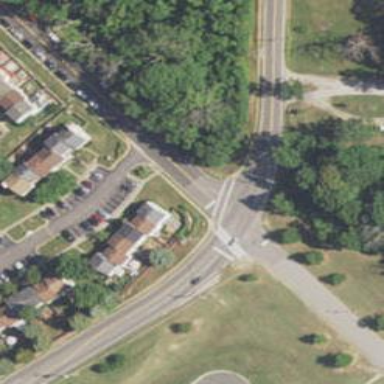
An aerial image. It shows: Marked road crossing.